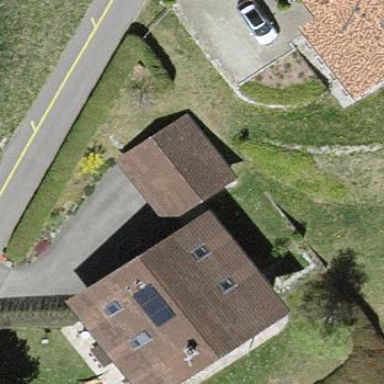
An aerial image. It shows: Detached building.